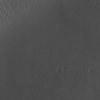
Atmospheric dust classification: not_dusty